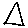
Label: triangle